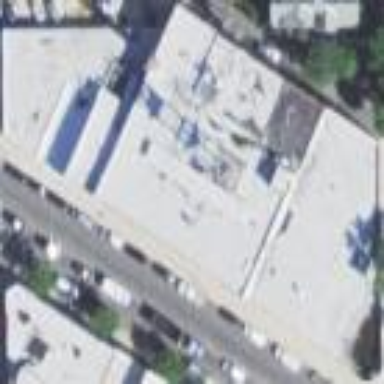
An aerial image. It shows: Building.